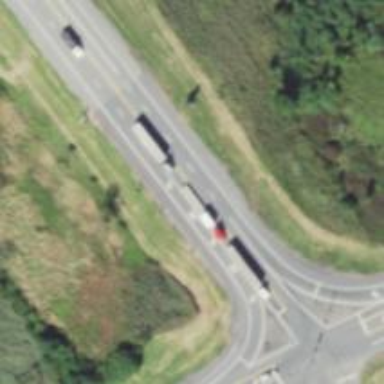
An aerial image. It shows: Asphalt trunk link road.